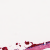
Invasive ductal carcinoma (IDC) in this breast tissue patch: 0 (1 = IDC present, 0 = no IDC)